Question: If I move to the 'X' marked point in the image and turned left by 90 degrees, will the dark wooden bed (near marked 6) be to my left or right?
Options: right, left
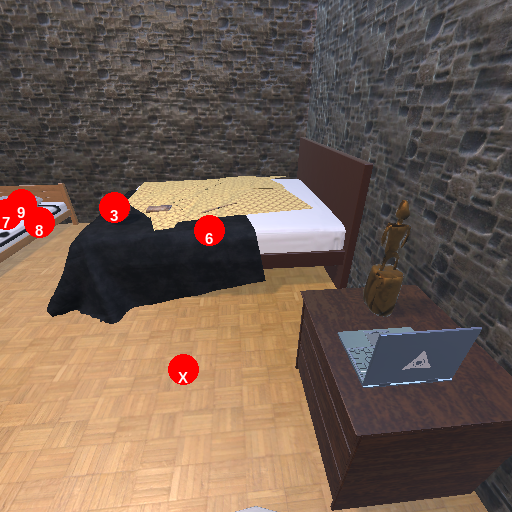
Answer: right